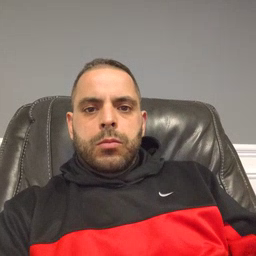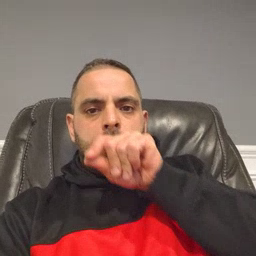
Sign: goose